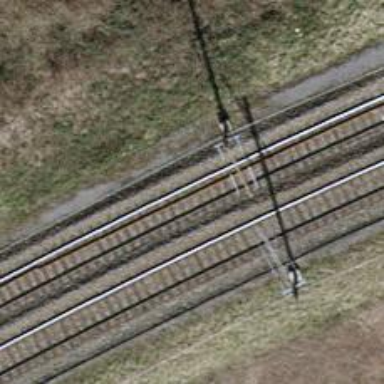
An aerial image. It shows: Railway with electrified contact lines.